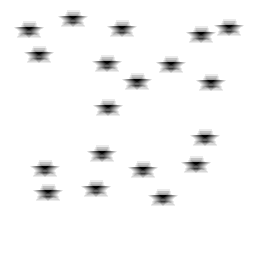
Squares: 0
Triangles: 0
Stars: 19
Total shapes: 19